Interaction volume radius: 10 \u00c5
Interaction volume height: 50 \u00c5
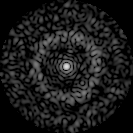
Disorder parameter: 0.829